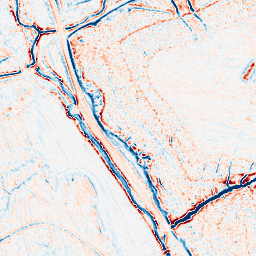
Category: edge_preserving
Decomposition family: bilateral
Decomposition parameters: d: 9
sigma_color: 50
sigma_space: 50
Upsampling method: bspline
Upsampling parameters: scale: 8
Upsampling scale: 8